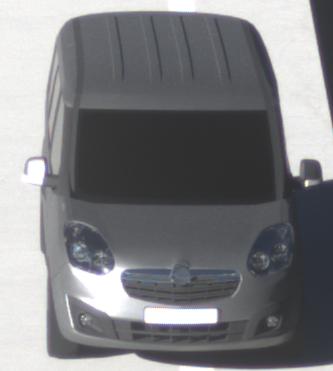
Make: Opel
Model: Combo Combi L1H1 1.4
Detailed model: Combo (D) Combi
Model produced from: 2012/01
Model produced until: 2013/11
Doors: 5
Color: gray
Road condition: dry road
Daytime: morning or afternoon
Contrast: high contrast